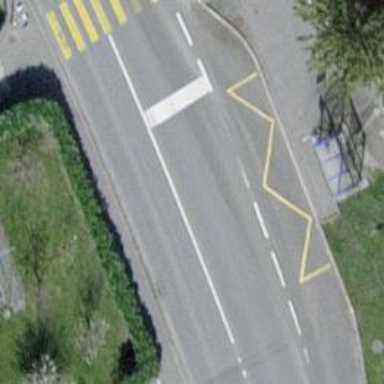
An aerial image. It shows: Bus stop with designated public transport stop position.